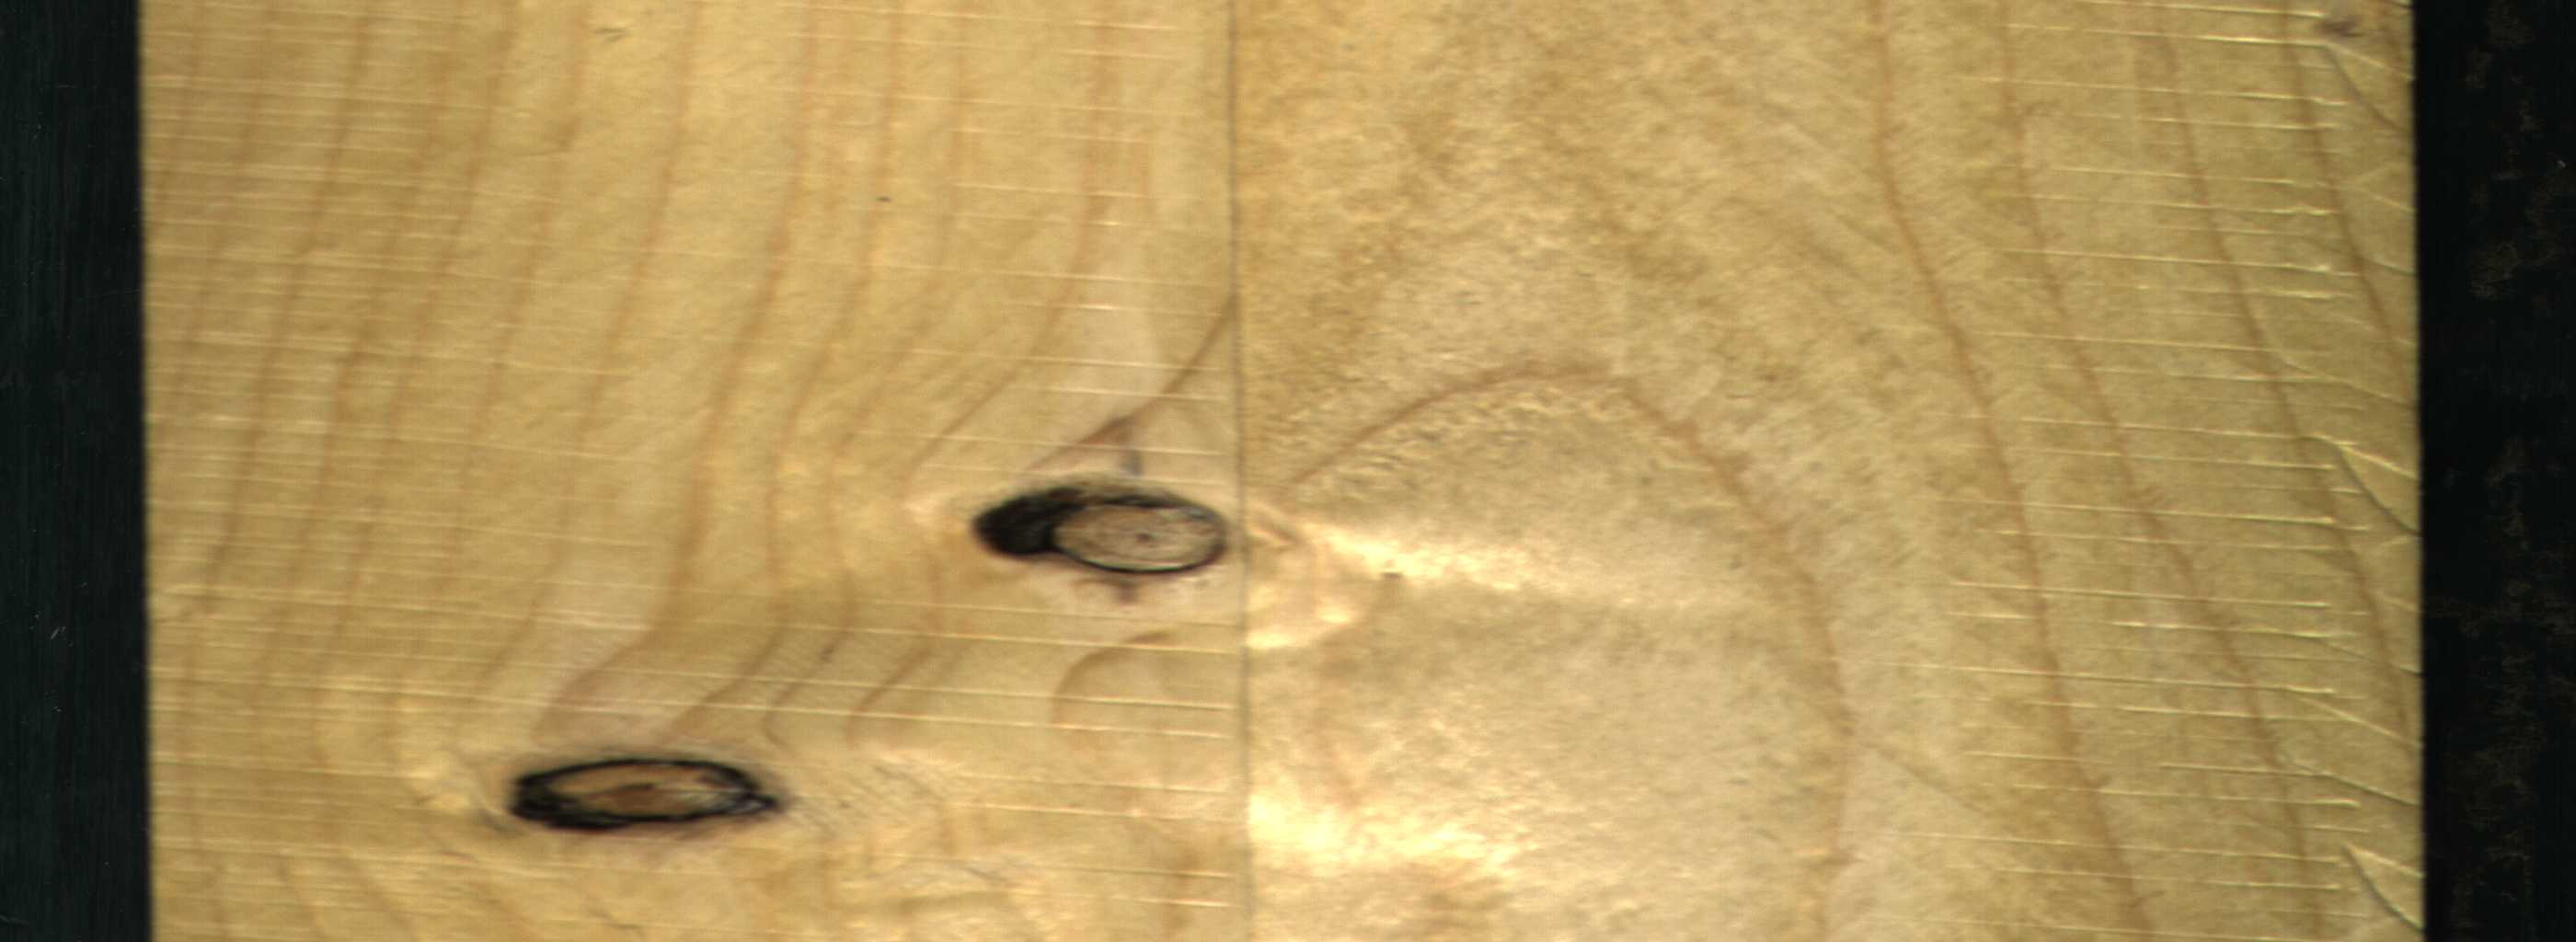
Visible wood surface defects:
Dead_Knot
Dead_Knot